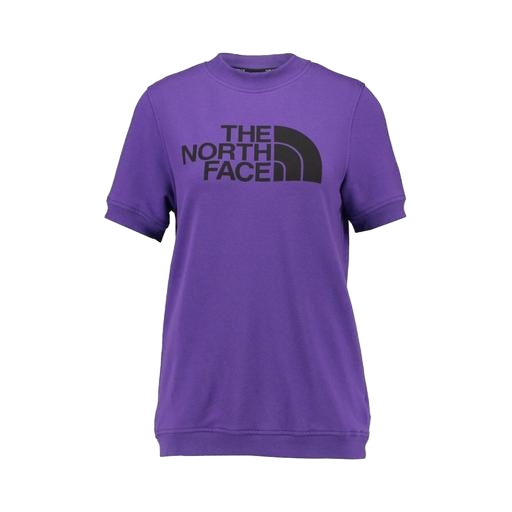
short sleeve half dome tee, purple short-sleeve tee, black short sleeve half dome tee, white background